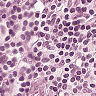
Metastatic tissue present: no